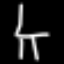
Label: chair